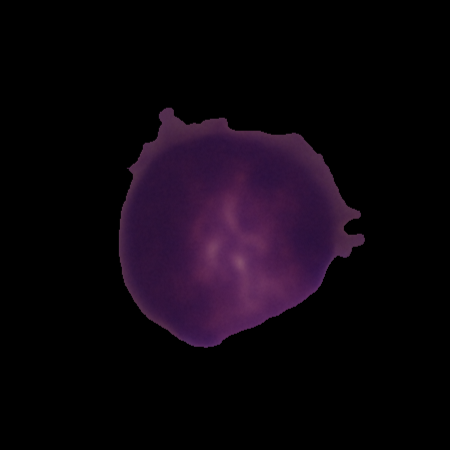
Label: healthy